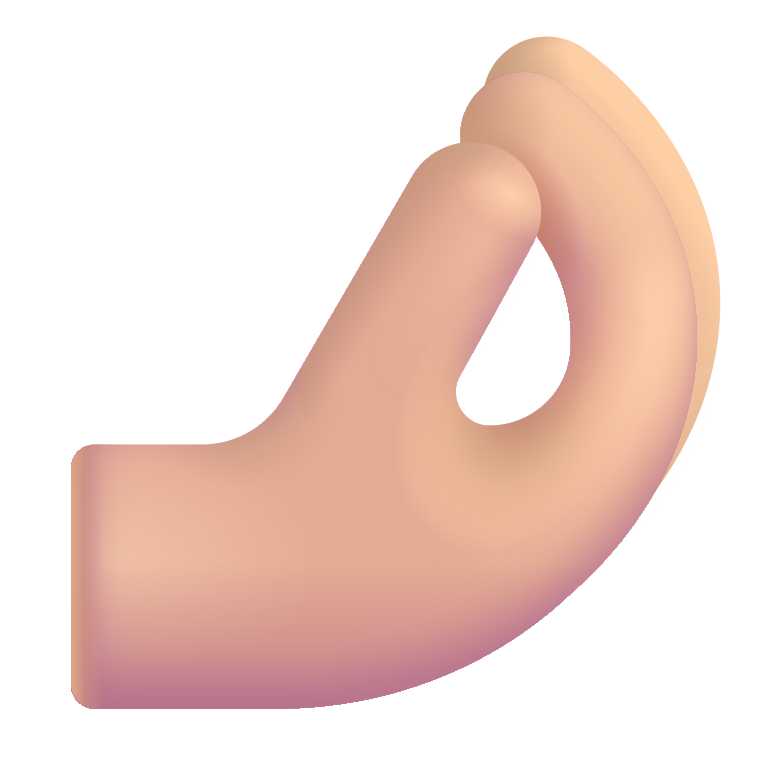
pinched fingers color  light